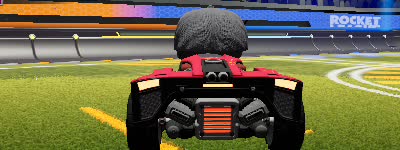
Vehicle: breakout